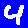
Digit: 4